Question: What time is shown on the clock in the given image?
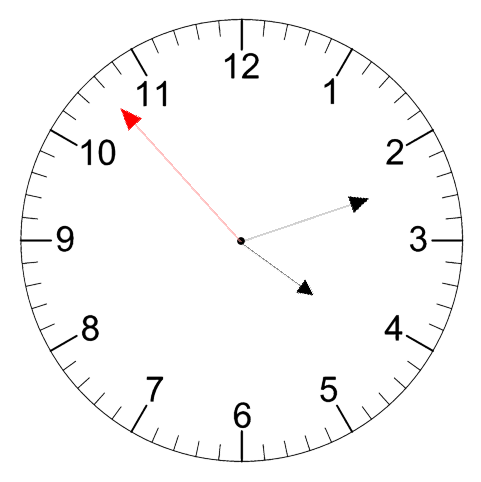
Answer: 04:11:53